Question: I want to configure <URL> to redirect domain to a subdomains according to country IP address in a shared server. I have created a custom 'php.ini' to import then in my 'index.php' I added this code:
'''
<?php
require_once('/home/fuiba/php.ini');
$gi = geoip_open('GeoIP.dat', GEOIP_MEMORY_CACHE);
$country = geoip_country_code_by_addr($gi, $_SERVER['REMOTE_ADDR']);
geoip_close($gi);
$my_countries = 'fr';
if (strtolower($country) == $my_countries) {
header('Location: fr.fuiba.org');
}
$my_countriessss = 'us';
if (strtolower($country) == $my_countriessss) {
header('Location: en.fuiba.org');
}
?>
'''
In the browser I get this error:
'''
extension=geoip.so
Fatal error: Call to undefined function geoip_open() in /home/fuiba/public_html/index.php on line 3
'''
The GeoIP is installed in the Server. I checked it on info.php: .

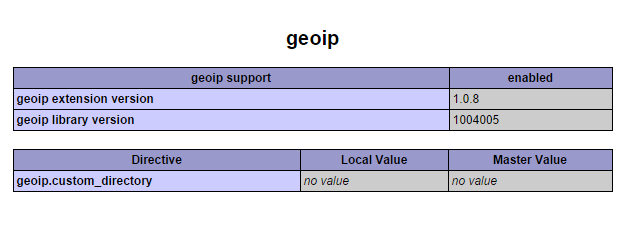
Answer: You can't include a php.ini with a php script, and you don't need to since 'phpinfo()' return that it's already installed.
What you need to do in order to make GeoLite work is to first include 'geoip.inc' file 'include("include/geoip.inc");'
Here is where you can find it if you don't already have it :
<URL>
'''
<?php
include("include/geoip.inc");
$country = geoip_country_code_by_addr($gi, $_SERVER['REMOTE_ADDR']);
geoip_close($gi);
$my_countries = 'fr';
if (strtolower($country) == $my_countries) {
header('Location: fr.fuiba.org');
}
$my_countriessss = 'us';
if (strtolower($country) == $my_countriessss) {
header('Location: en.fuiba.org');
}
?>
'''